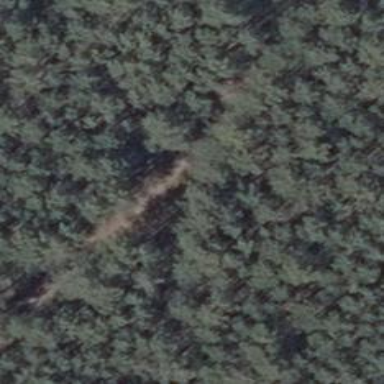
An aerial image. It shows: Hunting stand.